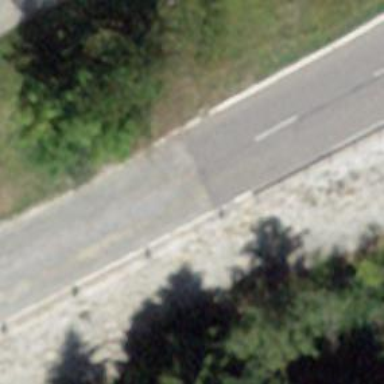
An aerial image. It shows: Primary highway with sett surface.